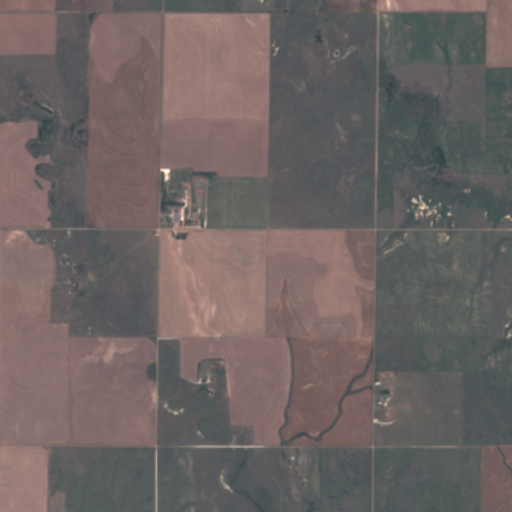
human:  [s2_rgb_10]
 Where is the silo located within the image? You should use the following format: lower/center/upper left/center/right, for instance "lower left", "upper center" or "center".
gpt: The silo is located in the center of the image.
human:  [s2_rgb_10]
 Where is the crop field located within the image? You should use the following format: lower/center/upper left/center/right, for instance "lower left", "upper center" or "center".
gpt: There is no crop field in the image.